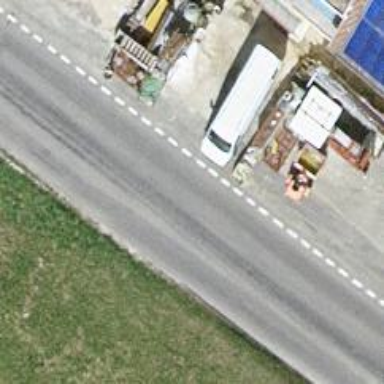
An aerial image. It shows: Bus stop with platform for public transport.